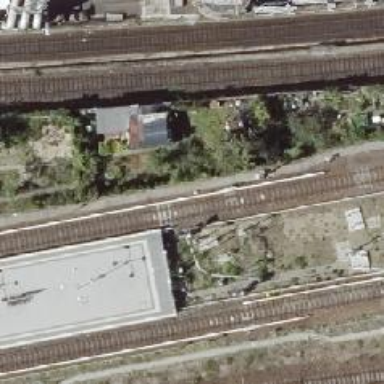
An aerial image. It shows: Railway signal.